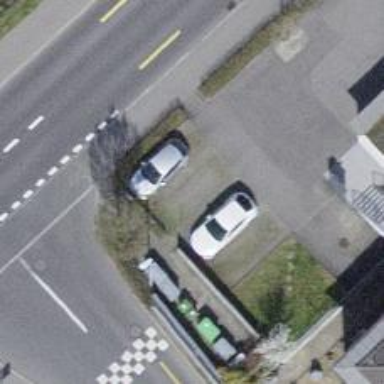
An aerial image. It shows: Parking area with surface.